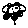
Label: square